Question: I have a dual axis chart that is showing a bar graph and a line graph for information about some Animals. I would like to make the "Cats %" (Bar) and "Cats" (Line) to be the same Color. I haven't found any way to get the colors to match? Any ideas?
Example Below:

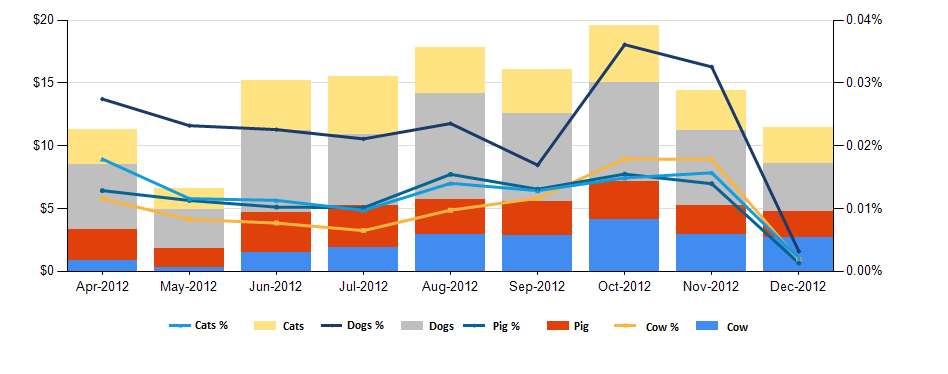
Answer: I suggest creating a custom color palette <URL>
"If you are using a custom palette, you can change the order of the colors to change the color of different series in the chart. "